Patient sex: F
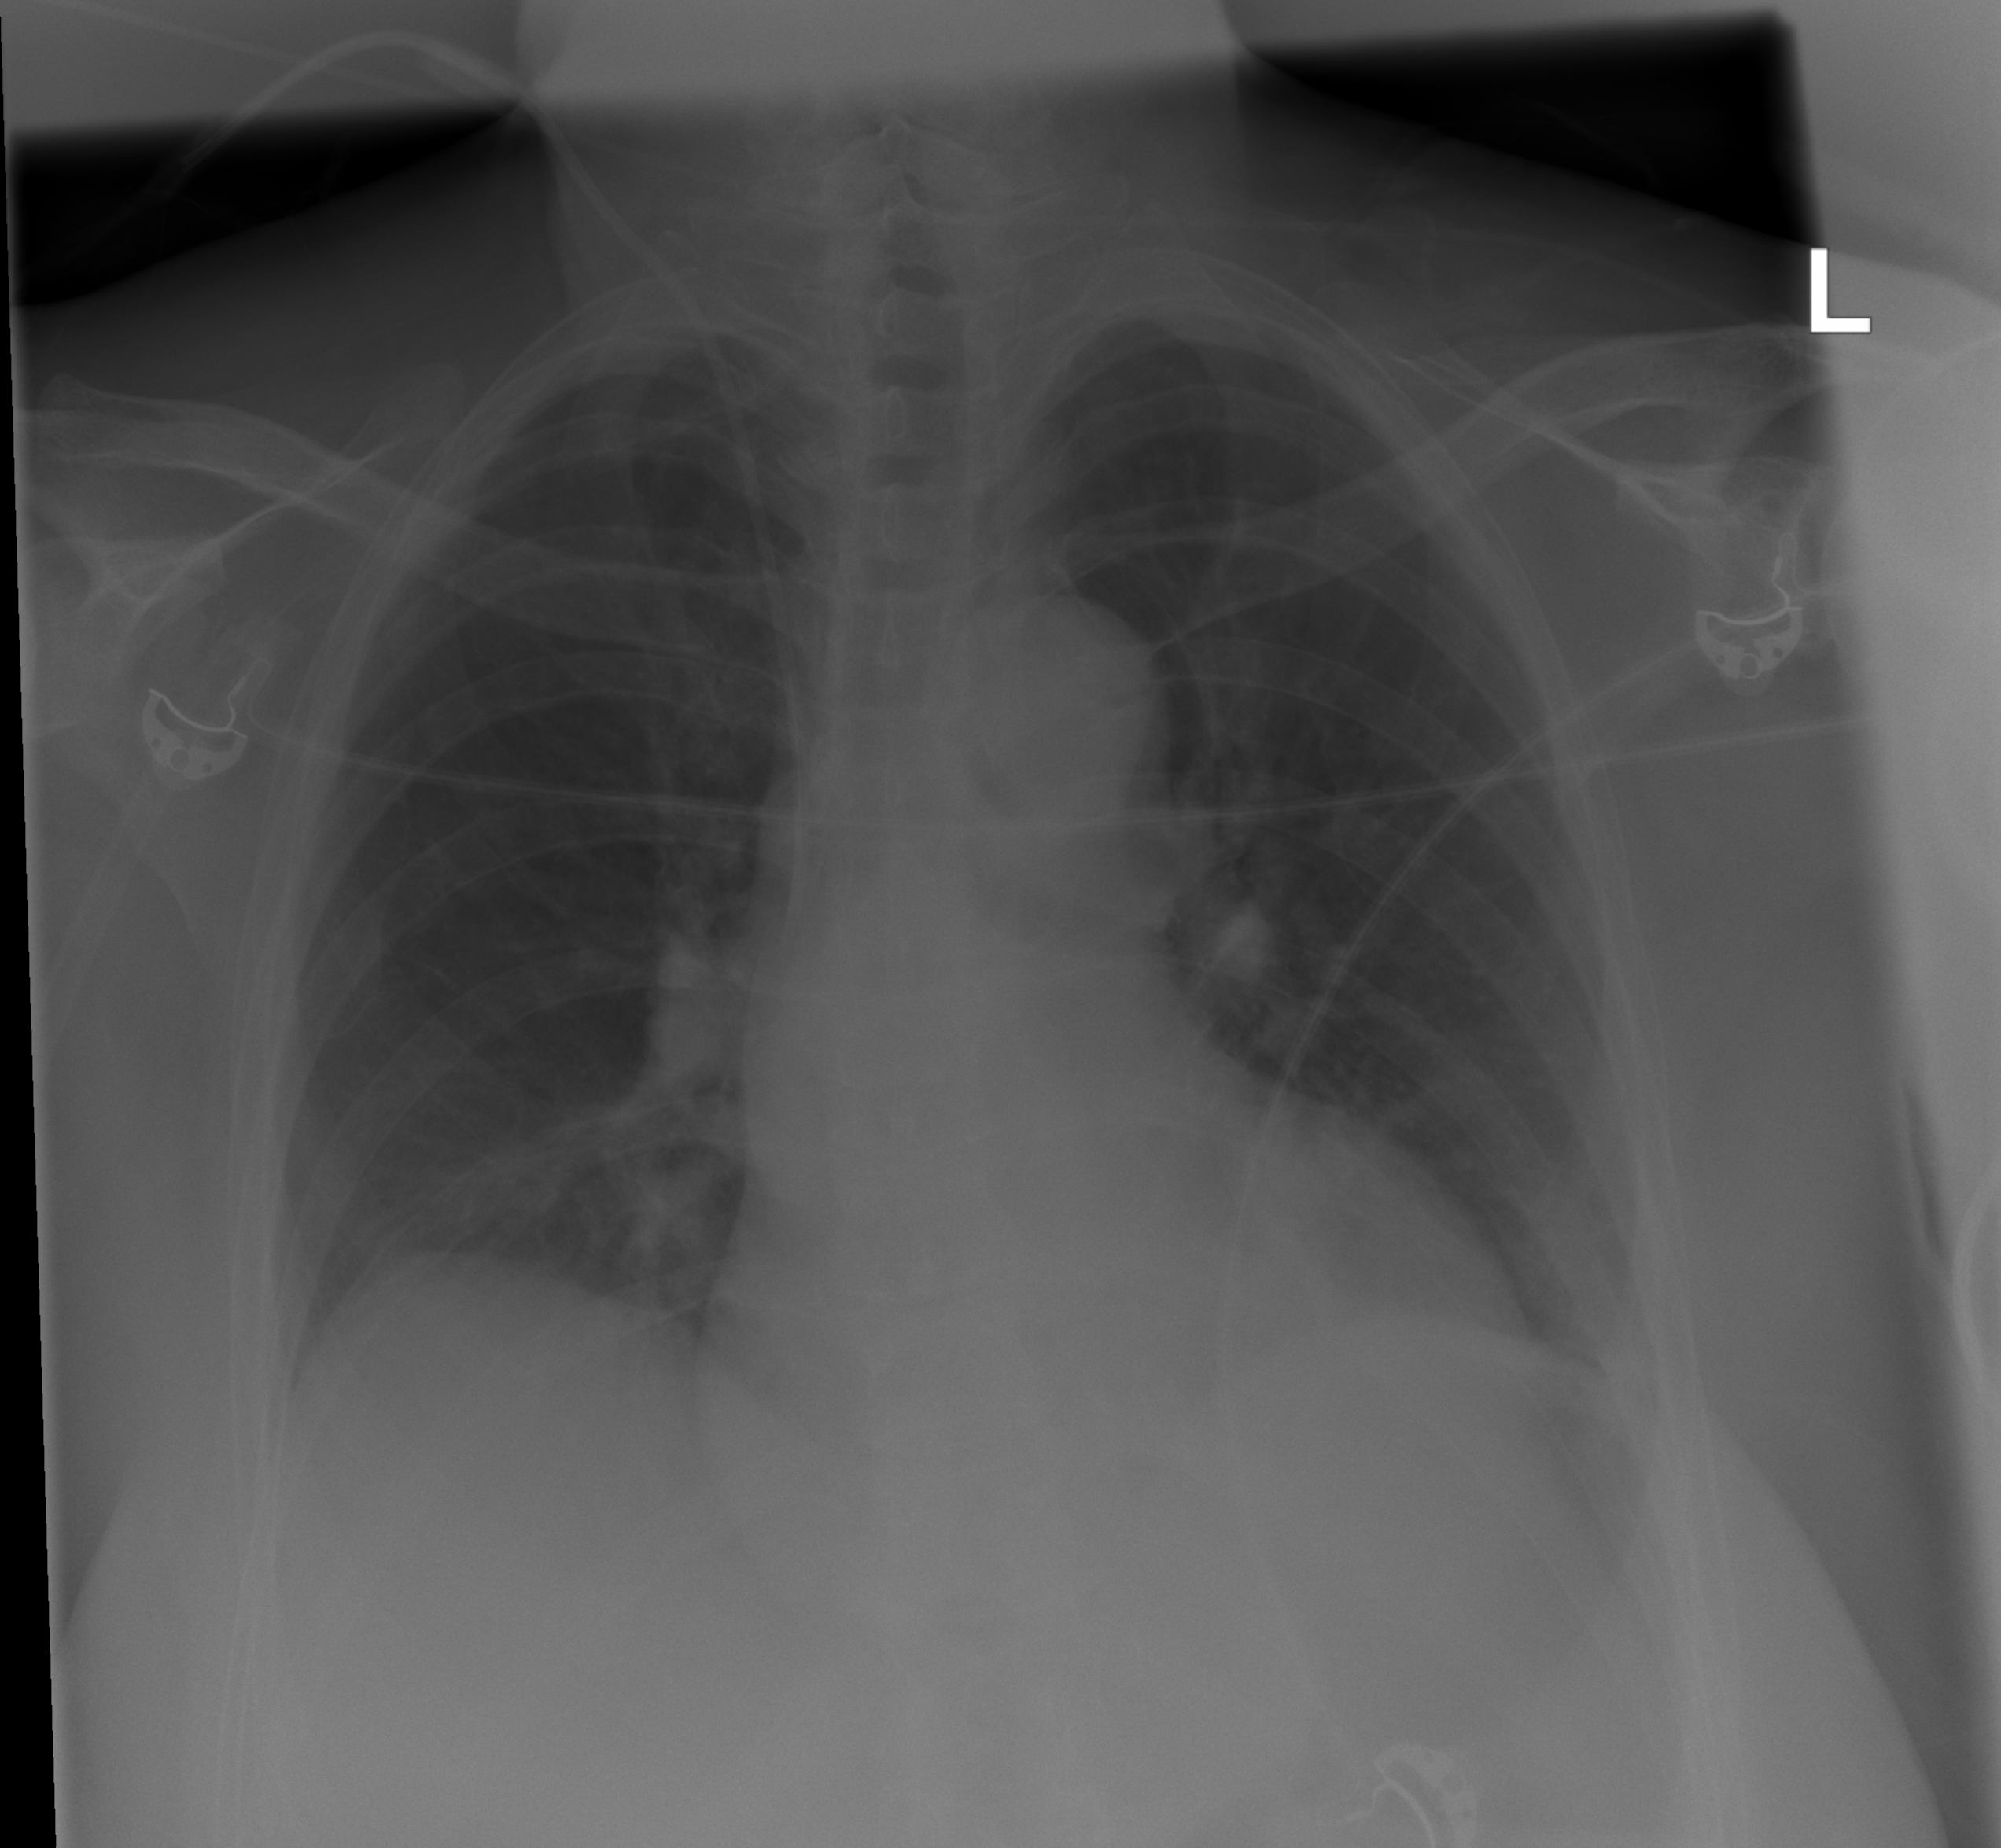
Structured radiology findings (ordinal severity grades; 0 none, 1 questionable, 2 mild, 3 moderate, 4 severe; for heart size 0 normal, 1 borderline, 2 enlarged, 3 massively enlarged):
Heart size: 0
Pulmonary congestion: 0
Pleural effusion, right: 0
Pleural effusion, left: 0
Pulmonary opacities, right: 0
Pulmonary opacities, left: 0
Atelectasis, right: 2
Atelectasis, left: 0